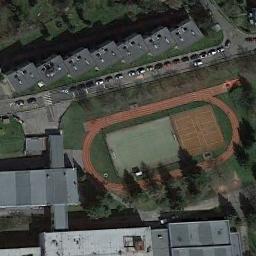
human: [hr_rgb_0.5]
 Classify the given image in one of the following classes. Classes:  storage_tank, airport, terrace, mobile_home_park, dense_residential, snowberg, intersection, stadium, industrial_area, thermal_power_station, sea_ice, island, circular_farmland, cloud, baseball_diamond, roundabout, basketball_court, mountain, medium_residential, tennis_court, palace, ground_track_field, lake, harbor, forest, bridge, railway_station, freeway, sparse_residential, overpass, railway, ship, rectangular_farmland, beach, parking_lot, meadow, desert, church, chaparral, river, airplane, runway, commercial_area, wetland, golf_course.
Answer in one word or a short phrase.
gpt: ground_track_field